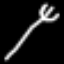
Label: fork